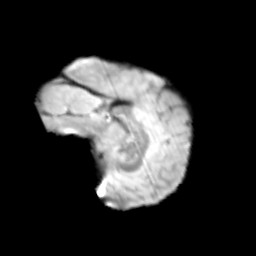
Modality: T2w
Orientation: sagittal
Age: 12
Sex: male
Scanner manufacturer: siemens
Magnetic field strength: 3 T
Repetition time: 3.8 s
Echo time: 0.07 s